Question: Count the number of objects in the diagram.
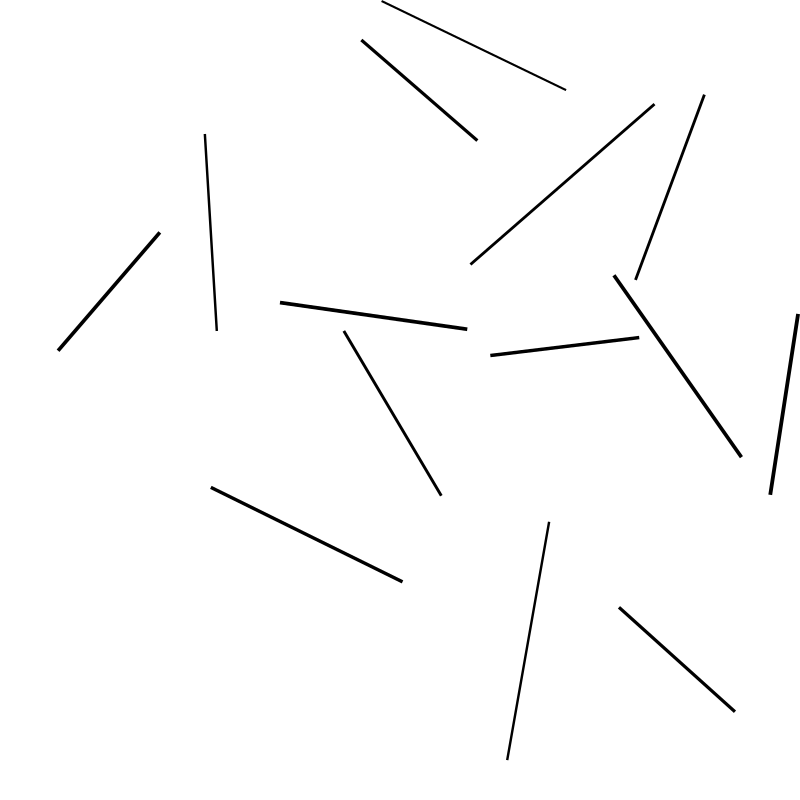
Answer: 14